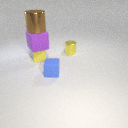
large purple rubber cube below large brown metal cylinder